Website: macys
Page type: delivery-shipping
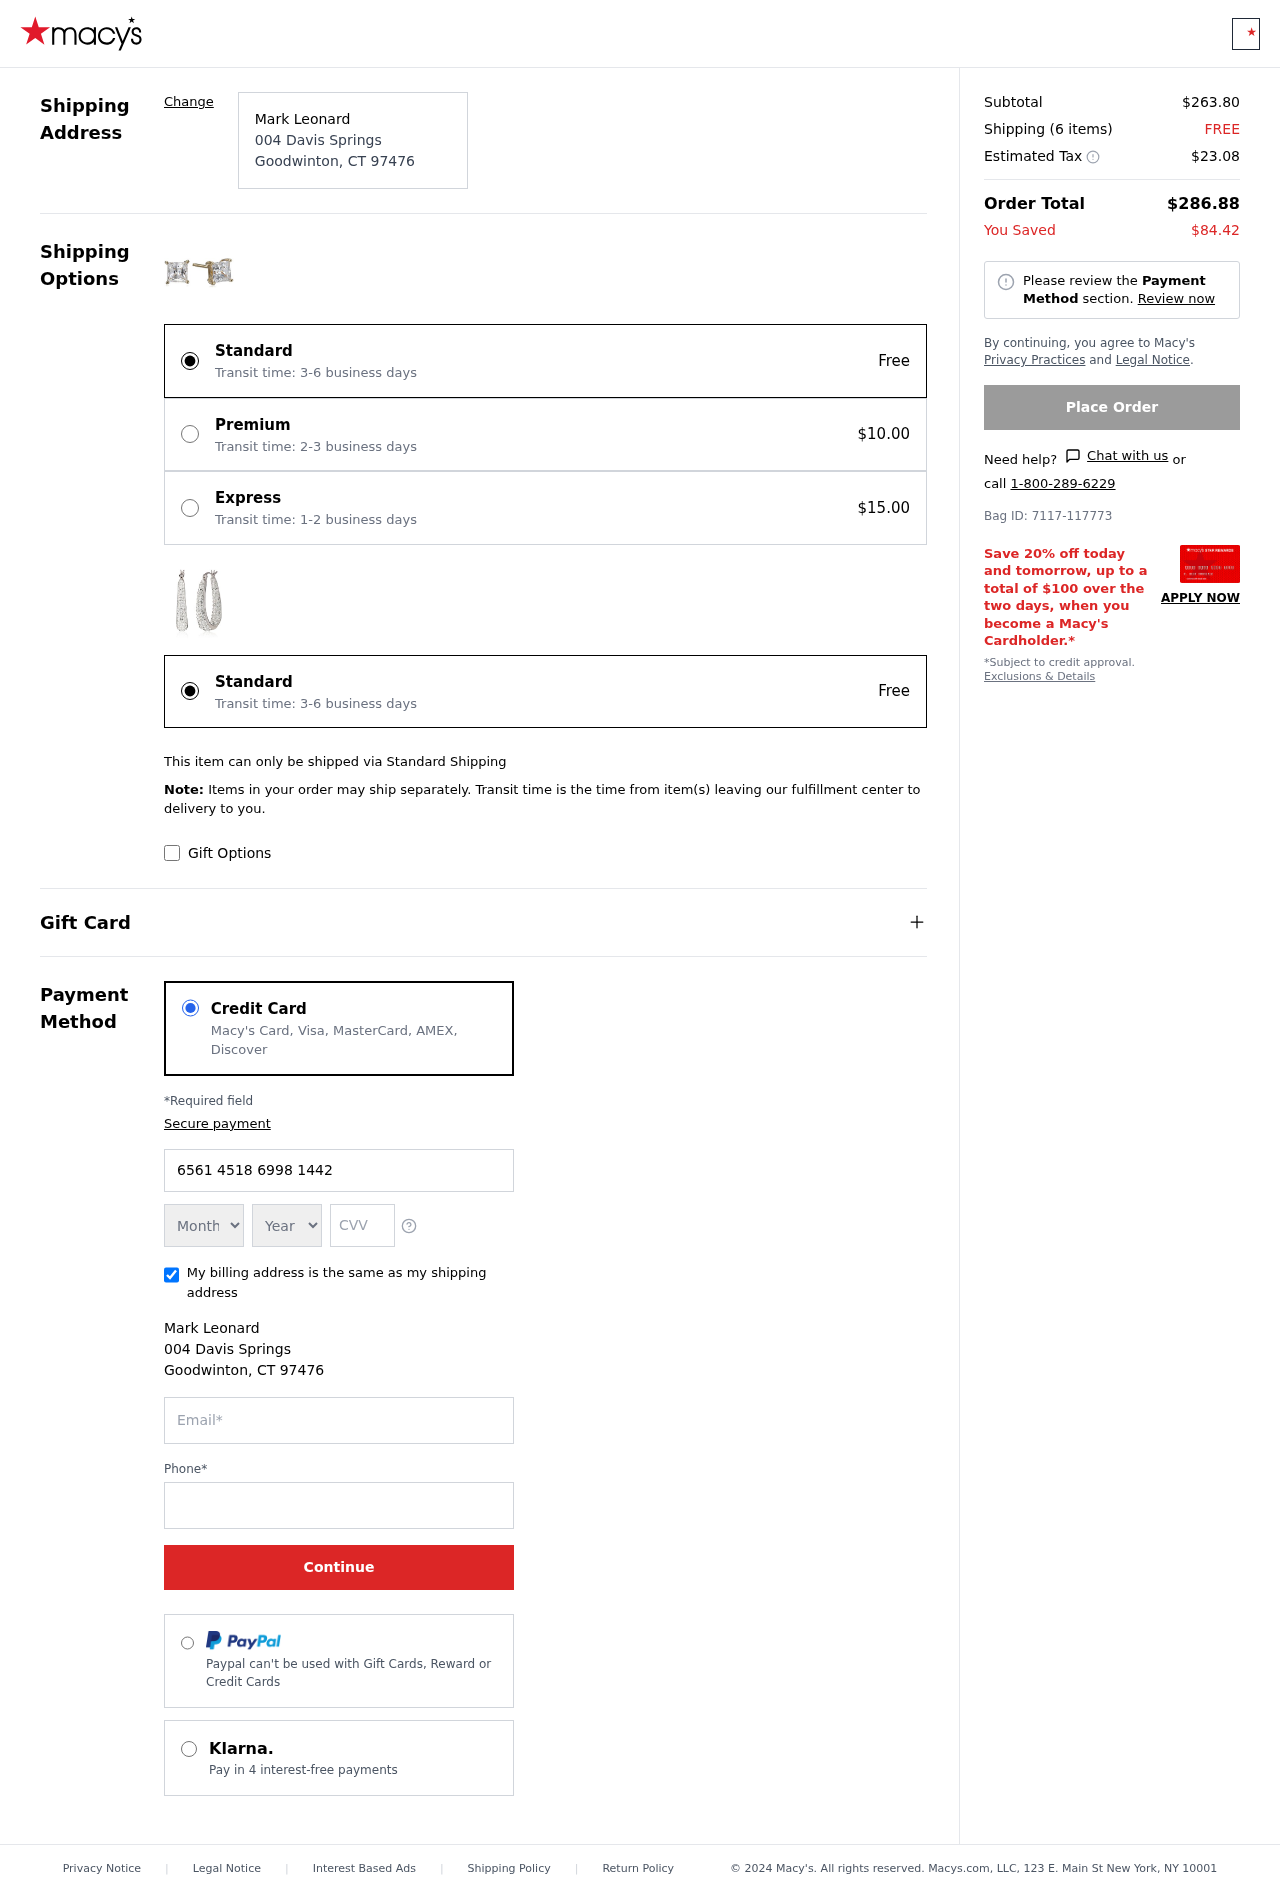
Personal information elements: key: PII_CARD_EXPIRY_MONTH
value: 09
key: PII_CARD_EXPIRY_YEAR
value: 30
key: PII_CITY
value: Goodwinton
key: PII_CITY_STATE_ZIP
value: Goodwinton, CT 97476
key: PII_FULLNAME
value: Mark Leonard
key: PII_POSTCODE
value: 97476
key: PII_STATE_ABBR
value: CT
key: PII_STREET
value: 004 Davis Springs
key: PII_CARD_NUMBER
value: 6561 4518 6998 1442
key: PII_CARD_CVV
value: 758
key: PII_EMAIL
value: mleonard@yahoo.com
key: PII_PHONE
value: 8455857600
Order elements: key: ORDER_SUBTOTAL
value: $263.80
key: ORDER_NUM_ITEMS
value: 6
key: ORDER_SHIPPING_COST
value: FREE
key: ORDER_TAX
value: $23.08
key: ORDER_TOTAL
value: $286.88
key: ORDER_SAVINGS
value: $84.42
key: ORDER_BAG_ID
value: Bag ID: 7117-117773